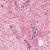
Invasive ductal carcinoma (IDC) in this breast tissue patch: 1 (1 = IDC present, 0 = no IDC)